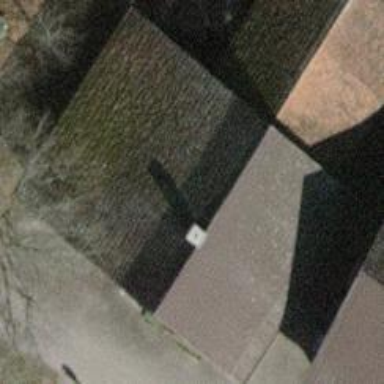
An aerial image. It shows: Farm building.